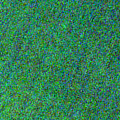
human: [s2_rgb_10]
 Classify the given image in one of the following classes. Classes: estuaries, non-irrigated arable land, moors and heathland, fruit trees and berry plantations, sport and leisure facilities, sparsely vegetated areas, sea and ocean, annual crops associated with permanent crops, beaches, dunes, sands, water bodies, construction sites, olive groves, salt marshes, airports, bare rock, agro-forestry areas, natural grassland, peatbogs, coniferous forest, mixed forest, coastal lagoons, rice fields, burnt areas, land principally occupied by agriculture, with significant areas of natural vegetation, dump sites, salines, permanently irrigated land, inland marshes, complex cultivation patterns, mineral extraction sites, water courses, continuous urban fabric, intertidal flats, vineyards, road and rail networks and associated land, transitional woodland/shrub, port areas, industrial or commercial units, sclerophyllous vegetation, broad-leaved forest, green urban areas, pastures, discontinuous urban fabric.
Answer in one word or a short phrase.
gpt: sea and ocean